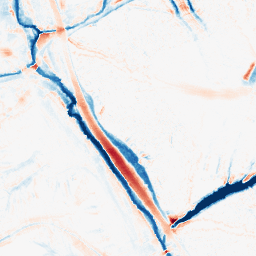
Category: morphological
Decomposition family: morphological
Decomposition parameters: operation: average
size: 10
Upsampling method: bspline
Upsampling parameters: scale: 8
Upsampling scale: 8